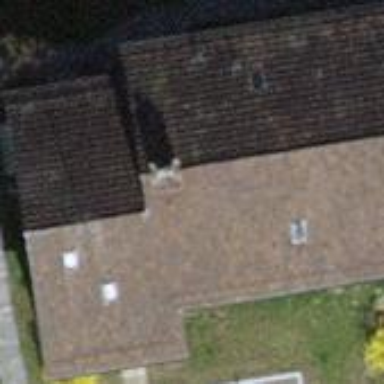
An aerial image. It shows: Building with tile roof.